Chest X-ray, PA view. Patient: 49 years old, sex F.
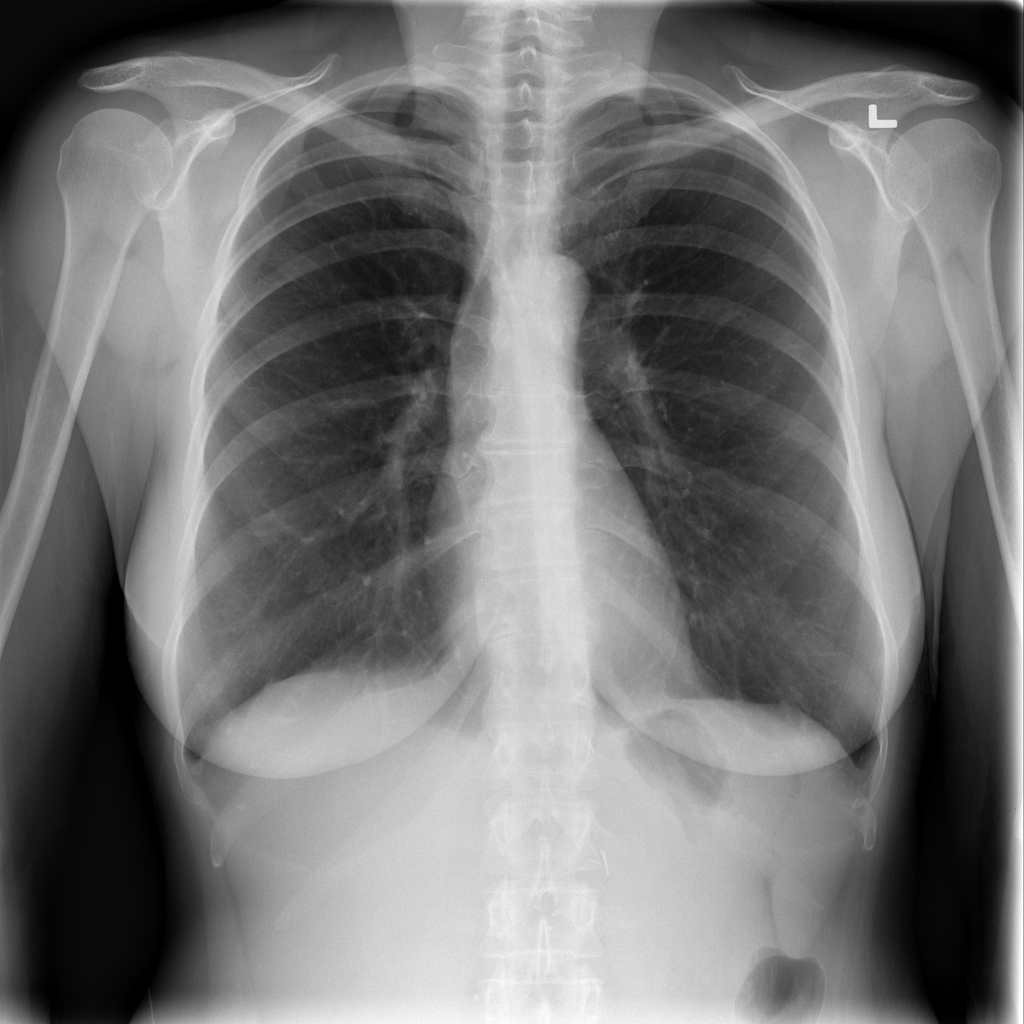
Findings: No Finding